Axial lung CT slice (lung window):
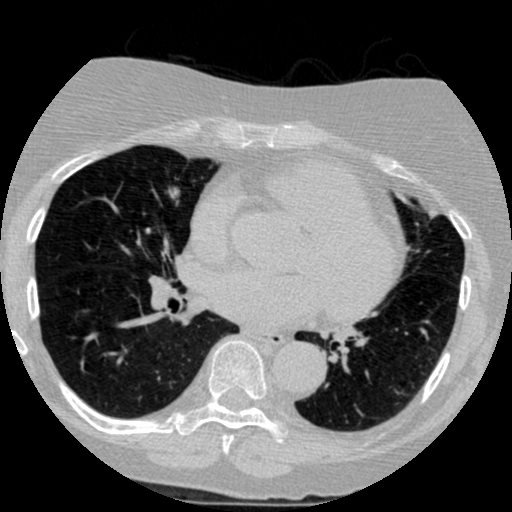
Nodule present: yes
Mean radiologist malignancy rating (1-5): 3.25